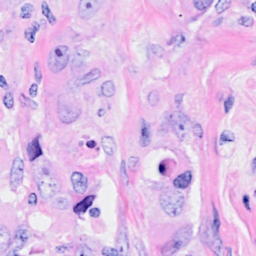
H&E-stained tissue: Breast